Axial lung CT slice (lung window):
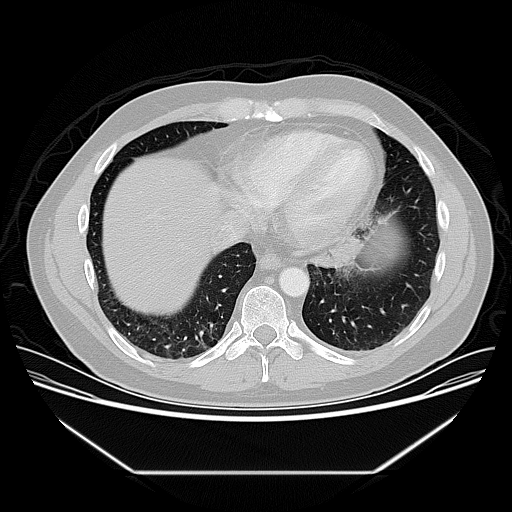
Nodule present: no